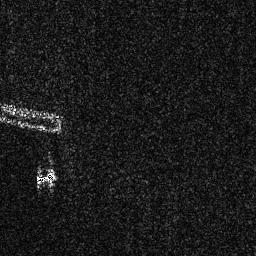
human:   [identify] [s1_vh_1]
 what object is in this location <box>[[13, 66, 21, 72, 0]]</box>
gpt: <ref>1 small ship at the left</ref>